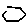
Label: hexagon